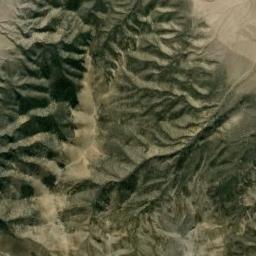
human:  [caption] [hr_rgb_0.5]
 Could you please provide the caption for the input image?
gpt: The folded mountain consists of a number of ridges and valleys .

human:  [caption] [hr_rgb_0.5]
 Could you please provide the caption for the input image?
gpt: There are some bare areas on this mountain .

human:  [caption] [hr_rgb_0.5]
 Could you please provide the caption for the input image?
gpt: The mountain is uneven and rough .

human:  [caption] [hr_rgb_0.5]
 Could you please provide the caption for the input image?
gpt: The mountain is consist of half of green plants and half of bare land .

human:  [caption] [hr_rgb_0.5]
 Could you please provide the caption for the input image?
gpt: There are many ridges on the brown mountain .